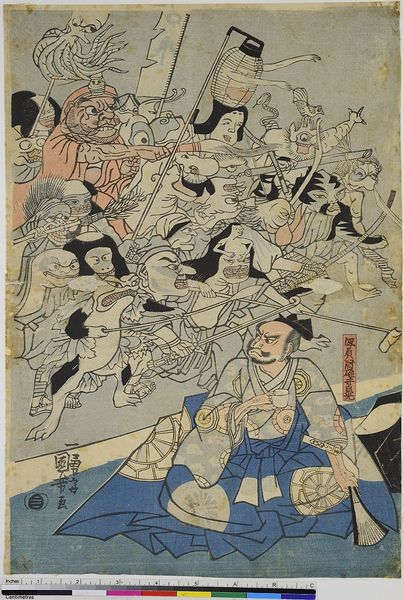
Titel: Minamoto no Raiko und die Erdspinne
Künstler: Utagawa Kuniyoshi
Standort: Hamburg
Institution: Museum für Kunst und Gewerbe Hamburg
Schlagwörter: blau, weiss, lampions, holzschnitt, japanisch, schriftzeichen, druckgraphik, druckgrafik, mythologie, gestalten, vision, fabelwesen, zeit, ungeheuer, farbholzschnitt, dämonen, geister, monster, sagen, fabeltier, fabeltiere, zwitterwesen, monstrum, edo, reproduktionen, druckerzeugnisse, dämon, phänomene, märchen